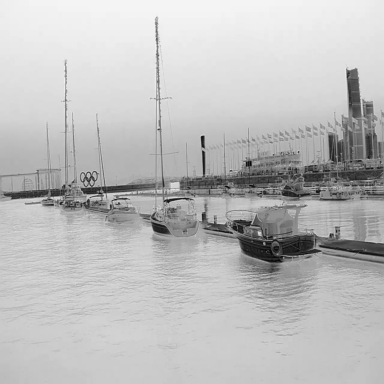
There are three canoes in the infrared image.